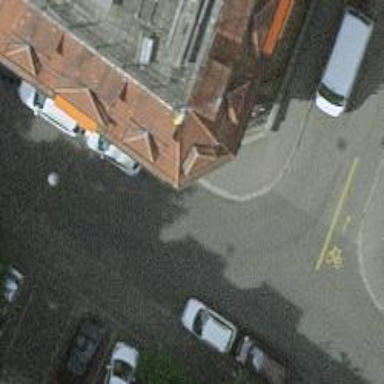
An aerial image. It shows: Kerb barrier.